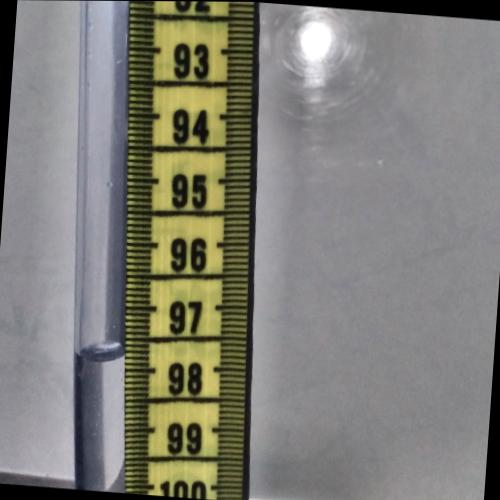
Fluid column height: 97.8 cm